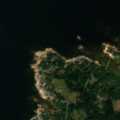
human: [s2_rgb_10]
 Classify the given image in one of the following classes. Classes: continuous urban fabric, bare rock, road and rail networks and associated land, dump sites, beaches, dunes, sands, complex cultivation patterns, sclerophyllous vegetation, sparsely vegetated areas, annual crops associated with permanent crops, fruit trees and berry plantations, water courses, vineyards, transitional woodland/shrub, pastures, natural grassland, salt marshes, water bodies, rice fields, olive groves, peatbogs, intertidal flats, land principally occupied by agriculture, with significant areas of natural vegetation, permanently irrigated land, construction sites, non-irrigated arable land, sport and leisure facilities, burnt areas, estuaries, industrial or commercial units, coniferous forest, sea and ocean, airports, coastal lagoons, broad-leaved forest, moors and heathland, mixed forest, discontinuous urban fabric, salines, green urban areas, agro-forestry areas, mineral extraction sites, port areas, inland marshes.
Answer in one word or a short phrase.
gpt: coniferous forest, mixed forest, sea and ocean